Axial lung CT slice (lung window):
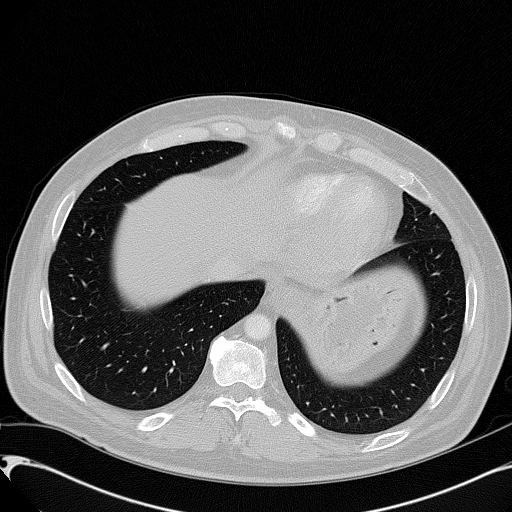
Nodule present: no